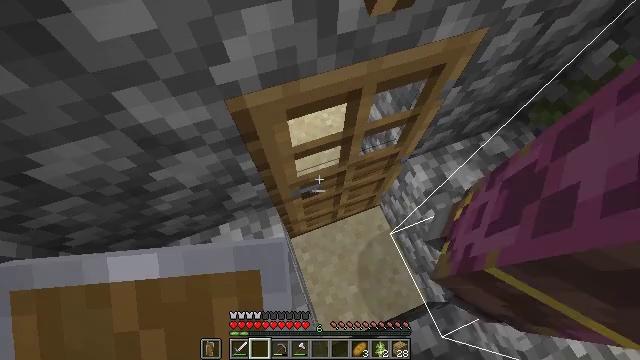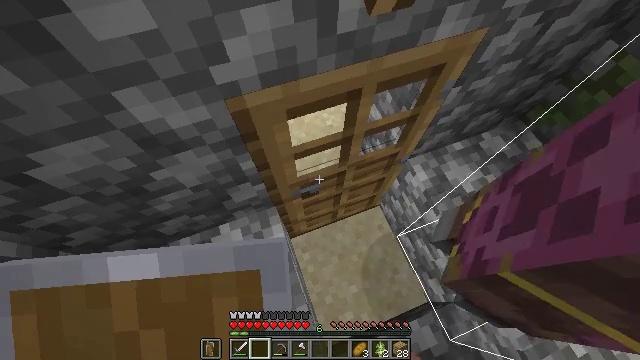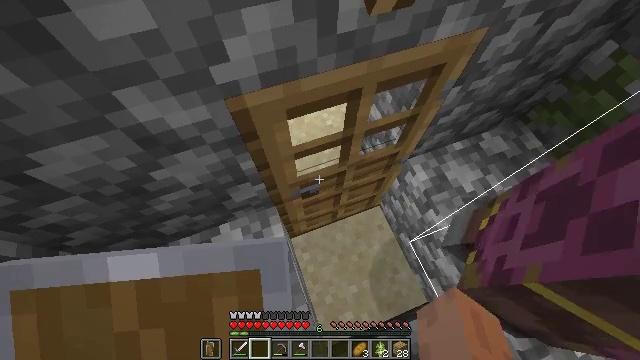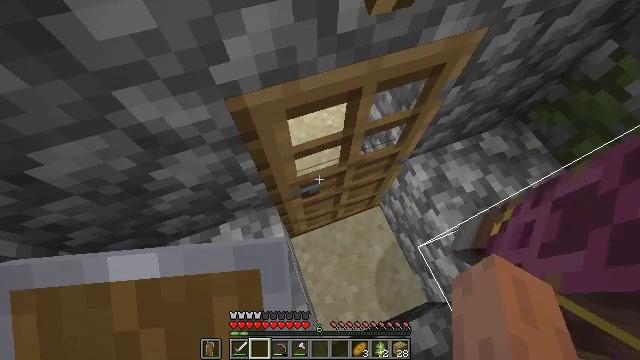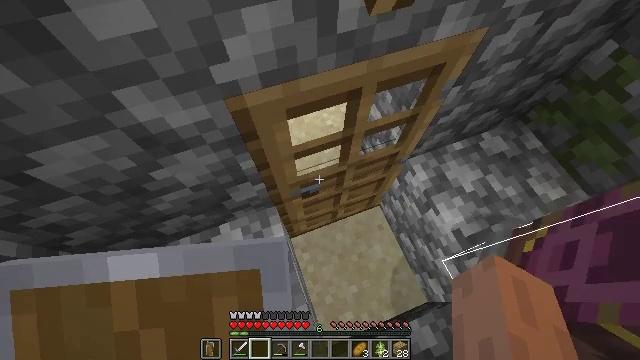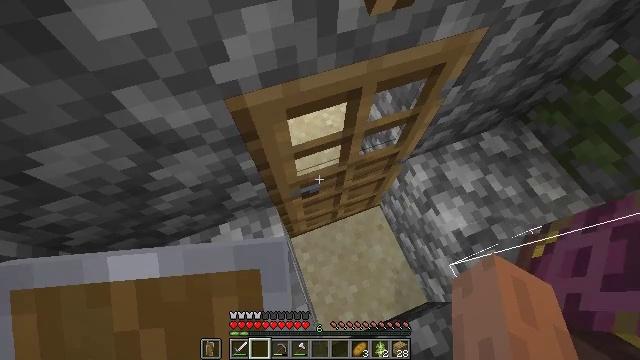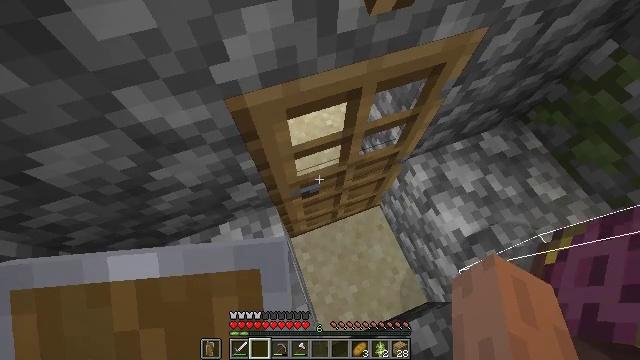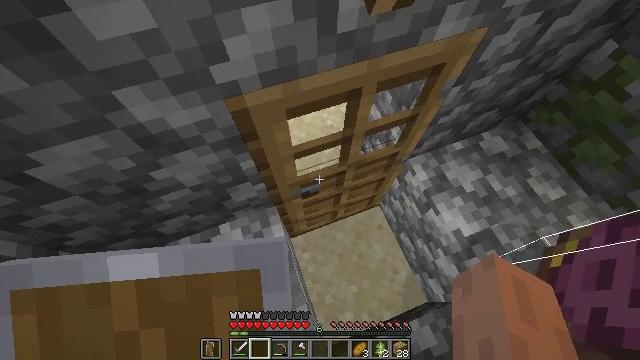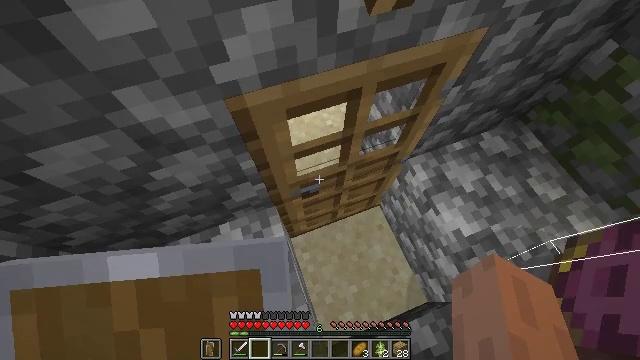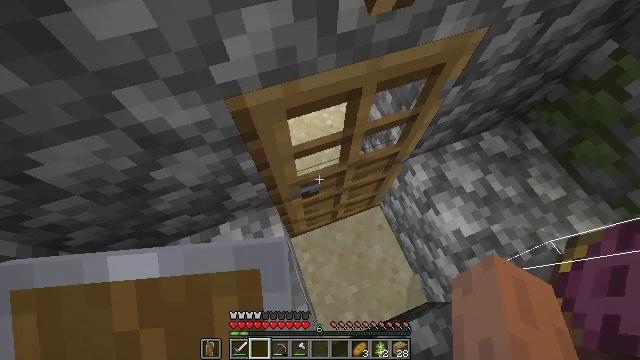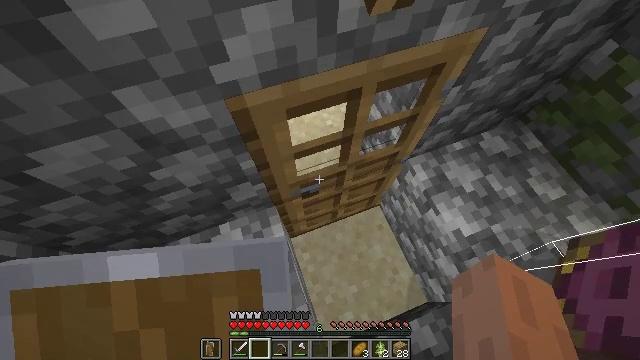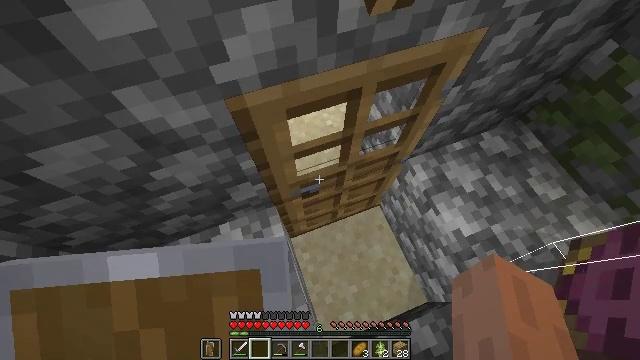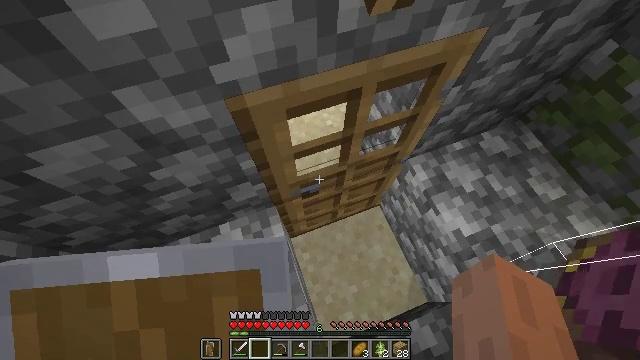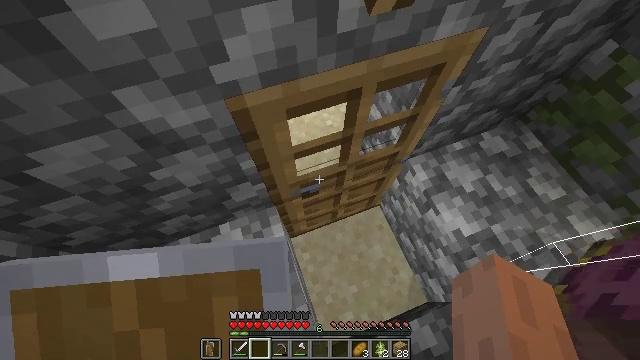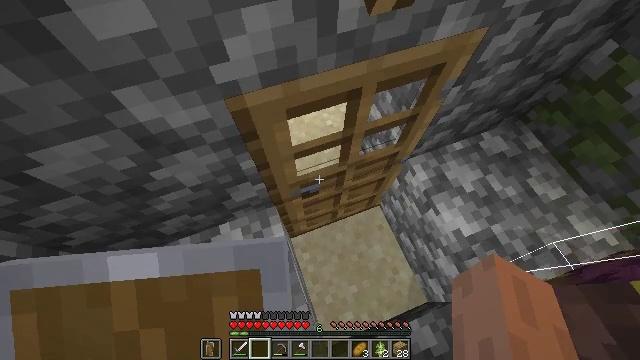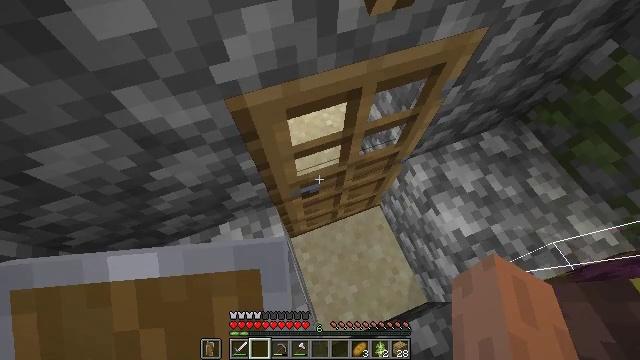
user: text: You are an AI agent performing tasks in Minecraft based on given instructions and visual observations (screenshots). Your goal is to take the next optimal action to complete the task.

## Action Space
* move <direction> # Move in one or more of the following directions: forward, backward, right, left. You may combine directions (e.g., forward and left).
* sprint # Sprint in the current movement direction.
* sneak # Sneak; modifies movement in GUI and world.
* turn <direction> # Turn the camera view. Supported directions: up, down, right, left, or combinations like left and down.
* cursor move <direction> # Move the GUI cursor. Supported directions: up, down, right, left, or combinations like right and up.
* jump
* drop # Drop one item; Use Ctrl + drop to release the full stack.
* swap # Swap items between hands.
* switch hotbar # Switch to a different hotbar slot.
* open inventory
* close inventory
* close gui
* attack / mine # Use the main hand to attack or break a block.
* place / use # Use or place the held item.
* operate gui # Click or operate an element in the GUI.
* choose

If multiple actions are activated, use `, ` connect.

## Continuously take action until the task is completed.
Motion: motion action
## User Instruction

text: Destroy the oak door to retrieve it.
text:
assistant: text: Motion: no_op
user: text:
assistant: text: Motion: no_op
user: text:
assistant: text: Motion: no_op
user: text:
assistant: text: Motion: no_op
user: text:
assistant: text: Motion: no_op
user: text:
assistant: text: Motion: no_op
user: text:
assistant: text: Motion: no_op
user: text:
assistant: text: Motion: no_op
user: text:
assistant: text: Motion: no_op
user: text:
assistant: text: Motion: no_op
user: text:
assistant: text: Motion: no_op
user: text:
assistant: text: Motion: no_op
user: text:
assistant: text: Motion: no_op
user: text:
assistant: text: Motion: no_op
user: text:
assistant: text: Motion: no_op
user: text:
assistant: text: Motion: no_op
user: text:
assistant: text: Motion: no_op
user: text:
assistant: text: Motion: move back
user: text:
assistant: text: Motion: move back
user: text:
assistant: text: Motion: move back, turn right and up
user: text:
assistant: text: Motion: move back, turn right and up
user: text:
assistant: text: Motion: move back, turn right and up
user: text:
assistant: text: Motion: move back, turn right and up
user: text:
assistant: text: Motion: turn right
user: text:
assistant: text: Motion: turn right and up
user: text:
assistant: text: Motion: turn right
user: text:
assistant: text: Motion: no_op
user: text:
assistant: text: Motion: no_op
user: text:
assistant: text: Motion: no_op
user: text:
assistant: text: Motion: no_op